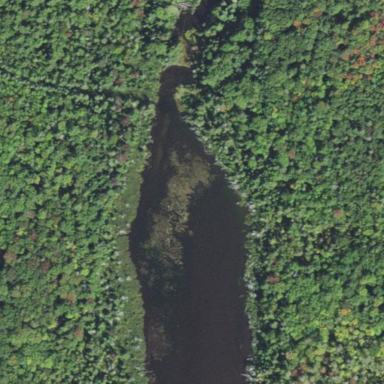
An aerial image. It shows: Serene lake surrounded by nature.